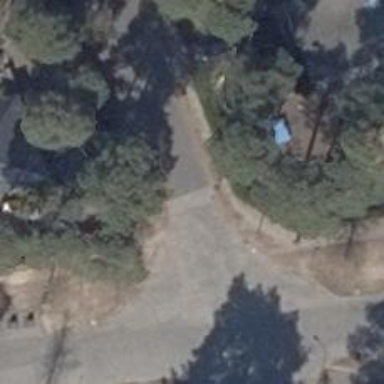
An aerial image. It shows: Residential road with sidewalks on both sides.